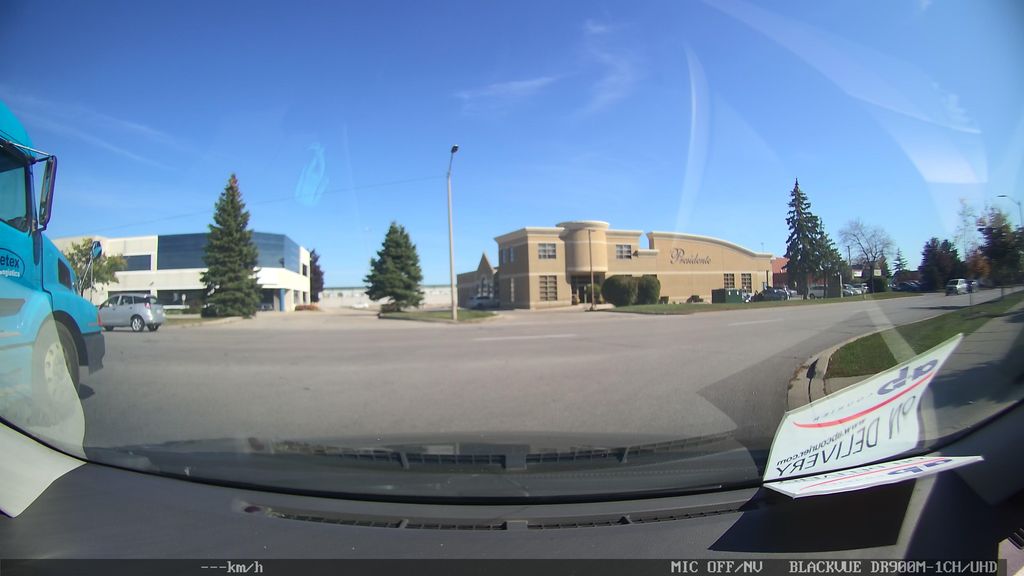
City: toronto